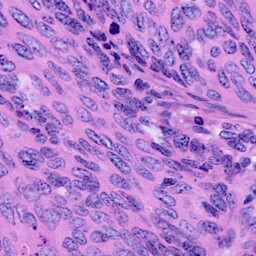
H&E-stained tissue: Cervix